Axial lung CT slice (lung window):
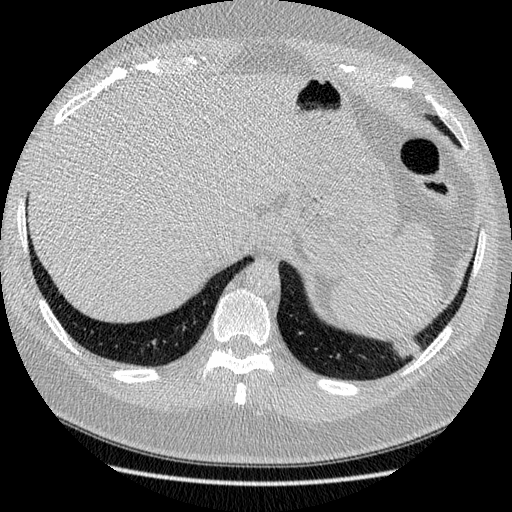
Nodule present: yes
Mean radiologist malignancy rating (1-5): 3.25